Question: I have the following images:

The problem is that this looks like crap.
What is the most common (CSS) solution to make a better visual fit?
I will try to code it myself, but offered code is also welcome.
I want to allow organisers to upload any size (but within a max filesize).
The reason is that the user can click the image to maximise it on original size, so I don't want to limit the possibility to upload any size (width / height).
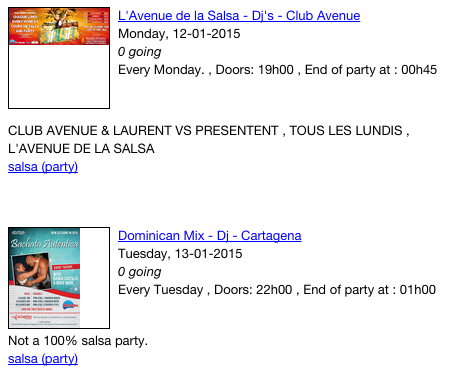
Answer: ## Option 1
This option will result in some wonky images, but users will see 100% of the image and each one will be the same size.
'''
.image-wrap {
border: 1px solid black;
width: 200px;
height: 200px;
}
.image-wrap img {
width: 100%;
height: 100%
}
'''
## Option 2
This option will result in variable height boxes depending on the height of the image, but no image distortion - all boxes will be the same width.
'''
.image-wrap {
border: 1px solid black;
width: 200px;
height: auto;
}
.image-wrap img {
width: 100%;
}
'''
## Option 3
This option will attempt to show a cropped view of a middle portion of the image. This assumes that users will be uploading images which are not very long on any dimension. If your users can upload very wide but short images this won't work. Also, a portion of the image will be cropped out... always.
'''
.image-wrap {
border: 1px solid black;
width: 200px;
height: 200px;
overflow: hidden;
}
.image-wrap img {
width: 140%;
margin-left: -20%;
margin-top: -10%;
}
'''